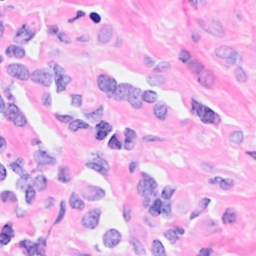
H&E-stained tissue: Breast